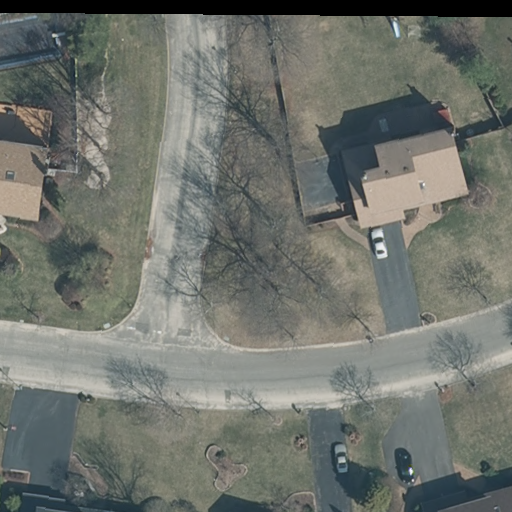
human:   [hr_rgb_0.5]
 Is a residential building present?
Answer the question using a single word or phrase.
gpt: yes

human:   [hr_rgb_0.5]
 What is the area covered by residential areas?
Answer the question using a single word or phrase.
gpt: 7987m2

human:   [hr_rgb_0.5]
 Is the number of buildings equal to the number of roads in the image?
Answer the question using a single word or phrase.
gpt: no

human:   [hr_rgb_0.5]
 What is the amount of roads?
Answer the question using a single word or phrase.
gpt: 2

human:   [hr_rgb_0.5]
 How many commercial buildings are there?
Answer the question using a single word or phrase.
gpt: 0

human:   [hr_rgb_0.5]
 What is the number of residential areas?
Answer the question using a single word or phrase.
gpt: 1

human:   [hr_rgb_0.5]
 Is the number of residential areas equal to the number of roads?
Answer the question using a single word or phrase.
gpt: no

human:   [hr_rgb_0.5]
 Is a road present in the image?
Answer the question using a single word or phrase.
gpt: yes

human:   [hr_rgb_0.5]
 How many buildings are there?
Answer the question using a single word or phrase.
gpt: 4

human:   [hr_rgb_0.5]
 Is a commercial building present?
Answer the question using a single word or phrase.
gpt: no

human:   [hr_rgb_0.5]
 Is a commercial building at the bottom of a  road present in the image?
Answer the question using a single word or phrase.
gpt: no

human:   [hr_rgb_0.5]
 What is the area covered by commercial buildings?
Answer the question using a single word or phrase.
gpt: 0m2

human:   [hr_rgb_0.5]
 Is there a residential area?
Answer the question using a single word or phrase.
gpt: yes

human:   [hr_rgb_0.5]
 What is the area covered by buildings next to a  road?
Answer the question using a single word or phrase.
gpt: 819m2

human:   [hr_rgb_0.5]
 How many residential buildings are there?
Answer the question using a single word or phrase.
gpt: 4

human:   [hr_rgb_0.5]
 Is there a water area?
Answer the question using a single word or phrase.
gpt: no

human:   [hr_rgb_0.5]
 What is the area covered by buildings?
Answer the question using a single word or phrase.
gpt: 819m2

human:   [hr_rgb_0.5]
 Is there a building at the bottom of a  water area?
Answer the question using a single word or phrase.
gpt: no

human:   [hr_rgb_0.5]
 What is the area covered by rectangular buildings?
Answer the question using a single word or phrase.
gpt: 491m2

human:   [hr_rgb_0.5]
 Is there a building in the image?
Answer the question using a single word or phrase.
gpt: yes

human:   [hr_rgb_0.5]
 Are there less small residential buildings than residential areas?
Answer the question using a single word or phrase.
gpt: no

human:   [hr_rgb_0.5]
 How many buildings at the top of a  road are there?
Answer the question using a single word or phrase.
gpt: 2

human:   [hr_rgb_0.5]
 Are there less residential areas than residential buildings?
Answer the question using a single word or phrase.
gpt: yes

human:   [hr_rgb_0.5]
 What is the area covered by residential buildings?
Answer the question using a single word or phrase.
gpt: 819m2

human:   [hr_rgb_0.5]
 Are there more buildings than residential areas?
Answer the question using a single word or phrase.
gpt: yes

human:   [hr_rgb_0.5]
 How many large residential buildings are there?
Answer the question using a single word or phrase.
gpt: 0

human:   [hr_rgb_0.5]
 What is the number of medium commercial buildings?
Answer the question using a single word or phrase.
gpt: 0

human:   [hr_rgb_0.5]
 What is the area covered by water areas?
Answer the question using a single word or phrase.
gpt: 0m2

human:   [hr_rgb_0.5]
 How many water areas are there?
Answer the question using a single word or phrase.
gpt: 0

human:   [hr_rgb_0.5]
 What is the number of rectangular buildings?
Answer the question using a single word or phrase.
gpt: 3

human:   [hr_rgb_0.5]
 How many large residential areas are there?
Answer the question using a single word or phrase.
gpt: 1

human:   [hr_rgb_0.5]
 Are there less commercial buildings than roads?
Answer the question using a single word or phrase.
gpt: yes

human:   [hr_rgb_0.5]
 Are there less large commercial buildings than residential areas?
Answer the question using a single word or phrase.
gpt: yes

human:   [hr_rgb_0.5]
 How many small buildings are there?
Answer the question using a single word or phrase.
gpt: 2

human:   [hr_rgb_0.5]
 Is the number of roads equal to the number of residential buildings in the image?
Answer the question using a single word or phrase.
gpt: no

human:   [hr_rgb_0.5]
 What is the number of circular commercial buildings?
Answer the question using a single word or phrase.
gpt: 0

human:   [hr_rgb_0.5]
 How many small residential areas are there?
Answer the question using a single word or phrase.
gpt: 0

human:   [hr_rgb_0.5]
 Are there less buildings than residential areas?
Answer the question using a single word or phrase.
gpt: no

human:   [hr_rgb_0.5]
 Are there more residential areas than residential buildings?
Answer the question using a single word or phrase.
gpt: no

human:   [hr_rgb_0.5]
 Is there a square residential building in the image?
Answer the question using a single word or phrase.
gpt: no

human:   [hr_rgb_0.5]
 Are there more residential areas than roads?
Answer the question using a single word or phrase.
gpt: no

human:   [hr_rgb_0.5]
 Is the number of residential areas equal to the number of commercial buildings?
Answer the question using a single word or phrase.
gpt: no

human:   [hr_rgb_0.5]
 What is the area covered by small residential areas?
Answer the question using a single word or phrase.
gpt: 0m2

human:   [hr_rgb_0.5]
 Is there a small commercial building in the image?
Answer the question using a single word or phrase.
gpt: no

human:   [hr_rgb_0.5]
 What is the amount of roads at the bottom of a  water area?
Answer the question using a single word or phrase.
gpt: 0

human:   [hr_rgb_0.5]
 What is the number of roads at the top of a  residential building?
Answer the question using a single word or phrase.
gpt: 2

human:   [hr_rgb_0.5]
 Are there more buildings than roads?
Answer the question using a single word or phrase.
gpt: yes

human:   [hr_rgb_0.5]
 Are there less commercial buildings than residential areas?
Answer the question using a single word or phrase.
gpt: yes

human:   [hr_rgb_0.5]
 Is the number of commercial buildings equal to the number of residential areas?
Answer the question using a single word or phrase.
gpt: no

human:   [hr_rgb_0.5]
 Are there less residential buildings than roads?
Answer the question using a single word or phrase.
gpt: no

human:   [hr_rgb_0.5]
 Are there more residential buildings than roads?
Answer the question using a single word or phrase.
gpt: yes

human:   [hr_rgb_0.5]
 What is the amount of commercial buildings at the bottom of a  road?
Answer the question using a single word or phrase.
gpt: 0

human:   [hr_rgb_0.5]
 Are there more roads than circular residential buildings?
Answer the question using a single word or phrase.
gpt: yes

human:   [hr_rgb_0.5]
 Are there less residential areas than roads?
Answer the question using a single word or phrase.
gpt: yes

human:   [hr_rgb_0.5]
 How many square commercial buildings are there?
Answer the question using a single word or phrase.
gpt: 0

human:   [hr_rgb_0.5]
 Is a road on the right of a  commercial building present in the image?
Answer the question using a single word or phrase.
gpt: no

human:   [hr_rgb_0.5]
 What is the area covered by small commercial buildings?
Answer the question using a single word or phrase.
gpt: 0m2

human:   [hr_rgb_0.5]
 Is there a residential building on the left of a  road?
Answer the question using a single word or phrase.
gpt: yes

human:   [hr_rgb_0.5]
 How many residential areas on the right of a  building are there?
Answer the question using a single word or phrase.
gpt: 1

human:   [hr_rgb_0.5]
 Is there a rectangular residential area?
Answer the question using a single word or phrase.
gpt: yes

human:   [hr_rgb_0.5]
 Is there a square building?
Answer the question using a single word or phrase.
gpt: no

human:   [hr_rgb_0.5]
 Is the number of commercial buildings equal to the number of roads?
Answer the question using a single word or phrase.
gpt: no

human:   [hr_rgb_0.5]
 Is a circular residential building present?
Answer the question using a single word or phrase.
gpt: no

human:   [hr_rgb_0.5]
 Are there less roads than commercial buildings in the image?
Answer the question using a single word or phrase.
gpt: no